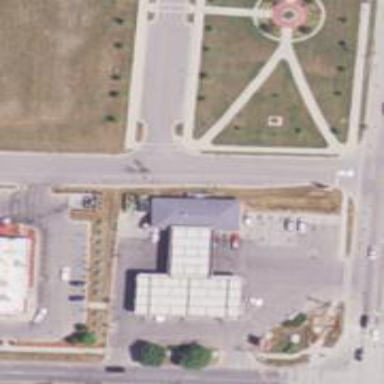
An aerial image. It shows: Convenience shop.